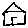
Label: house